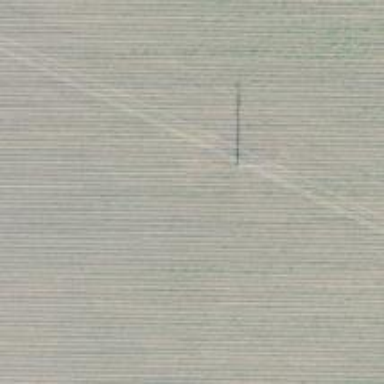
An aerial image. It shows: Power pole.